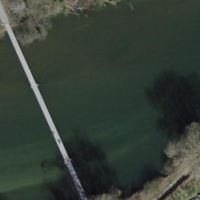
EUNIS habitat code: 15
Species observed at this site:
Vulpes vulpes
Prunus padus
Daucus carota
Mergus merganser